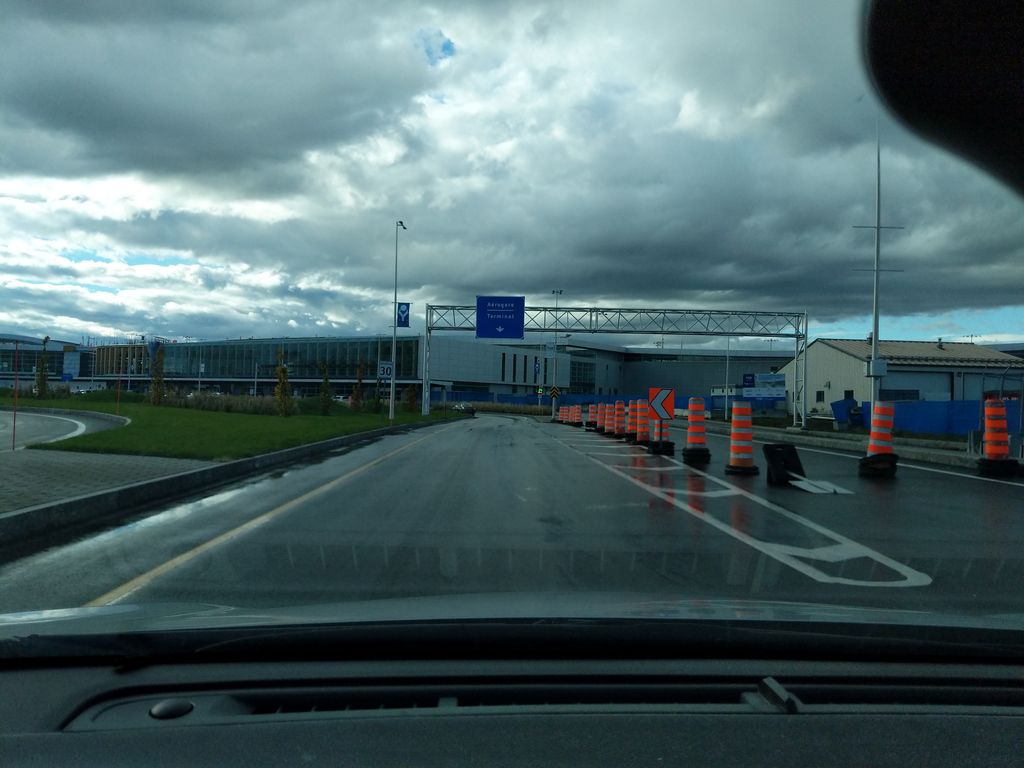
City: quebec_city